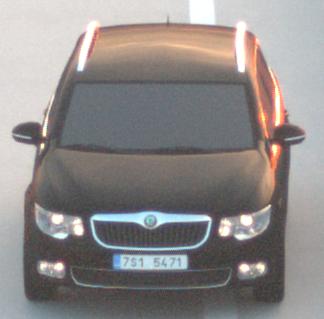
Make: Skoda
Model: Superb Combi 1.4 TSI
Detailed model: Superb (II) Combi
Model produced from: 2010/01
Model produced until: 2011/10
Doors: 5
Color: black
Road condition: dry road
Daytime: sunrise or sunset
Contrast: medium contrast